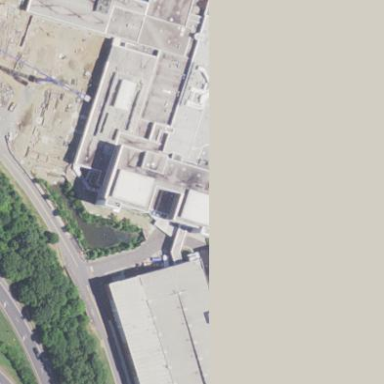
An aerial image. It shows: Hospital building.